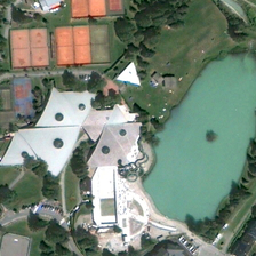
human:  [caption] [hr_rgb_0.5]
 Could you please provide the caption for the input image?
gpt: A white building has a green pond and several tennis courts.

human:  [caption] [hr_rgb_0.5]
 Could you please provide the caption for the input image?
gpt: A green building and some tennis courts and white building are on the resort.

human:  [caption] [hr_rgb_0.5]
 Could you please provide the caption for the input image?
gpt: White building, green swimming pool and multiple tennis courts.

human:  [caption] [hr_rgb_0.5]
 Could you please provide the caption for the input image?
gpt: a white building with a green pond and several tennis courts are in a resort.

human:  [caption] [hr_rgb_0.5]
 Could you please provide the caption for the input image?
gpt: A white building with a green lake and several tennis courts are in a resort.